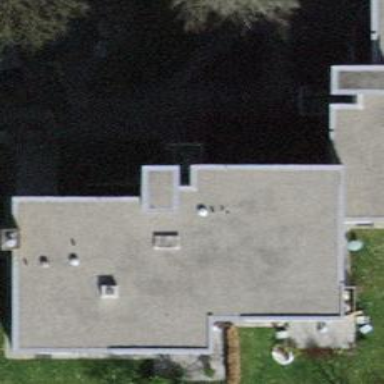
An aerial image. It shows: Flat-roofed building.